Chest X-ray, AP view. Patient: 35 years old, sex F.
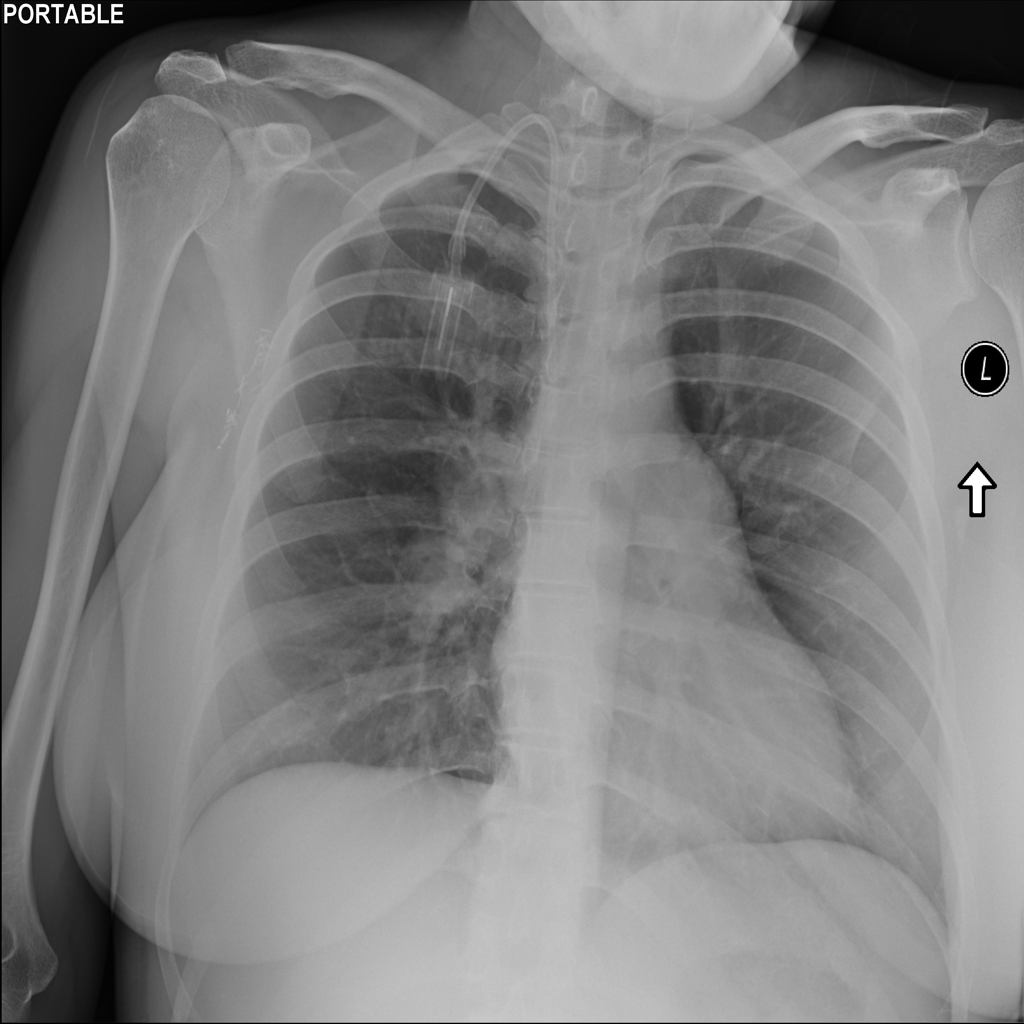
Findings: No Finding